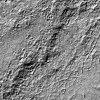
Atmospheric dust classification: not_dusty